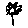
Label: flower